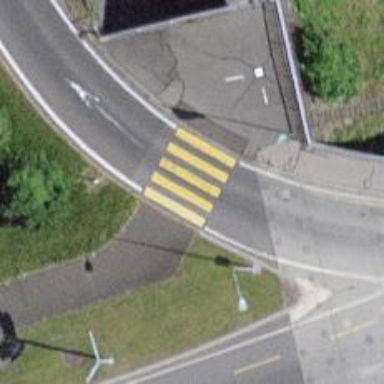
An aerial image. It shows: Marked zebra crossing with visible markings.